Field crop: maize
Growth stage: 1
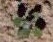
Species: chenopodium